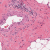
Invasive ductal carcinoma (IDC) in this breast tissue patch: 0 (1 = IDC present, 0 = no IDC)